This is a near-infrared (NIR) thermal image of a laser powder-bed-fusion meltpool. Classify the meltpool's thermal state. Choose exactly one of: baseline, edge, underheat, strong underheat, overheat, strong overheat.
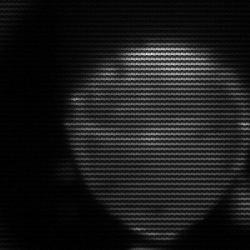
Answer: edge